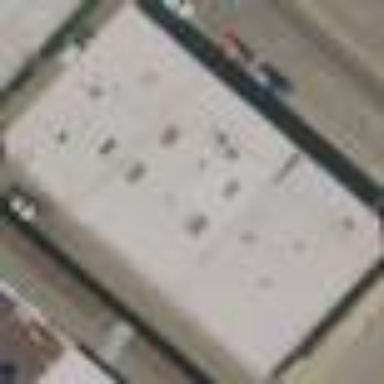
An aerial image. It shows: Warehouse building.